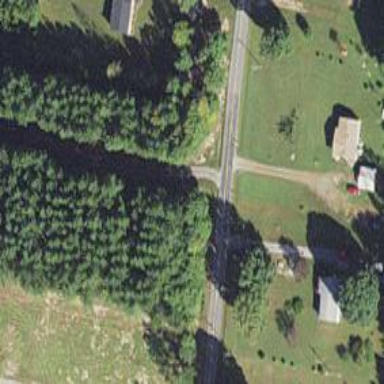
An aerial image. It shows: Driveway leading to service road.